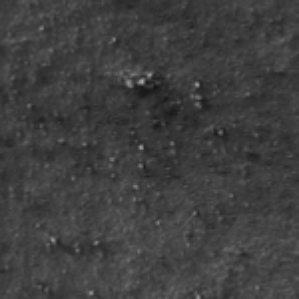
Label: frost